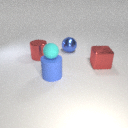
large blue rubber cylinder in front of large red metal cylinder